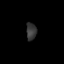
Tissue: prostate
Cell type: T cells
Senescence score: 0.3528
Nuclear area (px): 176
Mean DAPI intensity: 54.068